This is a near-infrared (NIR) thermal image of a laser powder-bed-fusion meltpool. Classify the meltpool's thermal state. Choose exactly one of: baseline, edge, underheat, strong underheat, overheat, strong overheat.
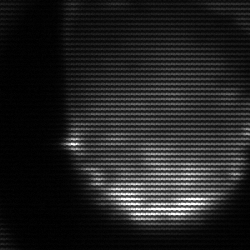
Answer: edge